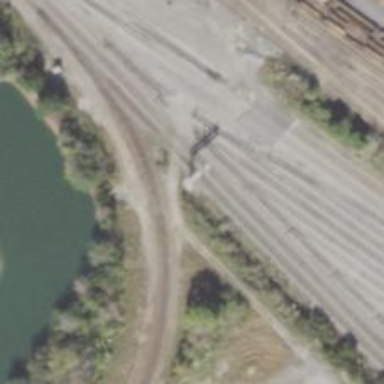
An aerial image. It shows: Railway track.